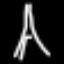
Label: The Eiffel Tower